Question: I am trying to display styled text within a DIV. Each note entry needs to be displayed on its own line. I have been trying to add to the text but I am still not getting the correct result. Each Note has a timestamp and the username which is in bold and that indicates the start of each note.
Here is my current result:

I want the second note(The note in white) to be on the next line. And the third note(The note in red following the note in white) should be on the following line.
Here is the code in my razor view:
'''
<div class="editor-field" id="summary">
<div class="editor-label">
@Html.LabelFor(model => model.Notes)
</div>
<div>
@Html.Raw(Model.Notes);
</div>
</div>
'''
Here is what I am working on in my action:
'''
task.Notes = task.Notes.Replace("<font", "<br /><font");
'''
Here is an example of what a string with several notes looks like:
'''
<font color="DD0000"><b>2/1/2006 - SGULLEDGE</b>&nbsp;&nbsp;PART 48 00200 00 - YOU HAVE COST OF $87.54 - VENDOR CHARGING YOU $116.72
PART 4 00041 00 - PO COST IS $43.44 - VENDOR CHARGING $59.95
PART 48 00228 02 - PO COST IS $67.59 - VENDOR CHARGING $93.27
is the vendors price correct? thanks</font>
<b>2/1/2006 - RSANCHEZ</b>&nbsp;&nbsp;Sharron i have a quote can i please fax it to you ?
'''
Does anyone know how i can get the newlines to appear within this DIV? All help is much appreciated.
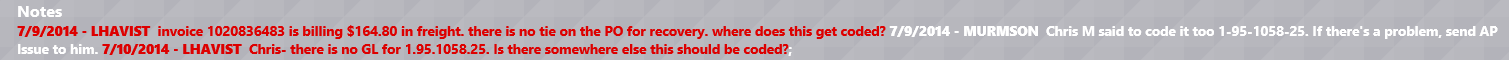
Answer: This is exactly what the '<pre>' tag is designed to do.
'''
<div>
<pre>
@Html.Raw(Model.Notes)
</pre>
</div>
'''
Or just replace the div tag with pre. See <URL> for an example